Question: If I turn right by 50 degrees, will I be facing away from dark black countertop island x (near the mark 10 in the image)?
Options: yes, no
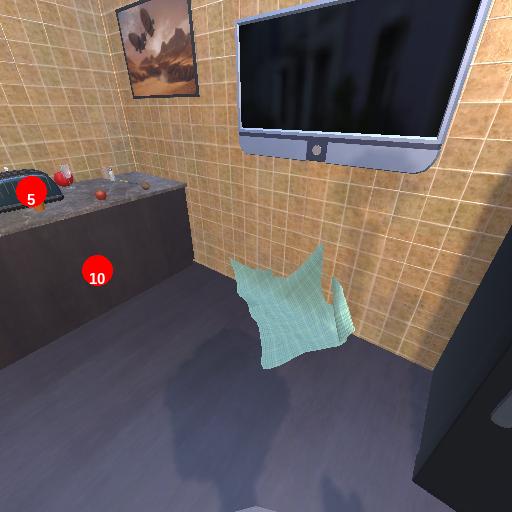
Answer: yes